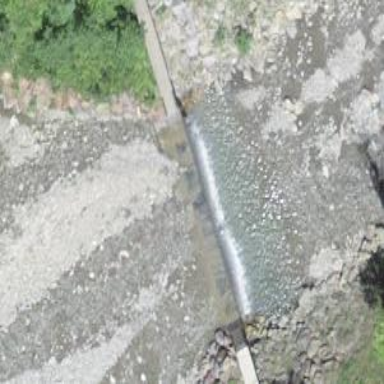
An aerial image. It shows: Weir along the waterway.